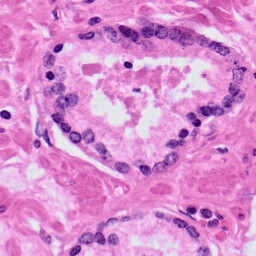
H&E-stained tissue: Prostate